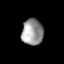
Tissue: lung
Cell type: Fibroblasts
Senescence score: 0.2109
Nuclear area (px): 546
Mean DAPI intensity: 153.685